Question: What I want to do is check the date range cannot more than 6 months, else will return false
'''
<?php
$date_string1 = "2013-01-01";
$date_string2 = "2013-08-01";
$date1 = date('Y-m-d',strtotime($date_string1));
$date2 = date('Y-m-d',strtotime($date_string2));
if ($date1 and $date2 range more than 6 months, so will){
return false;
}else{
return true;
}
?>
'''

Any idea how to solve my problem? thanks
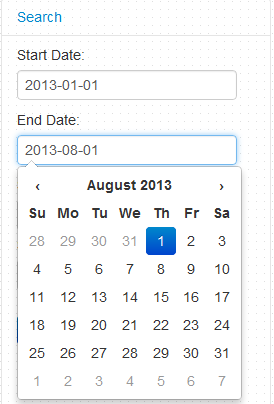
Answer: '''
$date1 = DateTime::createFromFormat('Y-m-d', "2013-01-01");
$date2 = DateTime::createFromFormat('Y-m-d', "2013-08-01");
$interval = $date1->diff($date2);
$diff = $interval->format('%m');
if($diff > 6){
echo 'false';
}else{
echo 'true';
}
'''